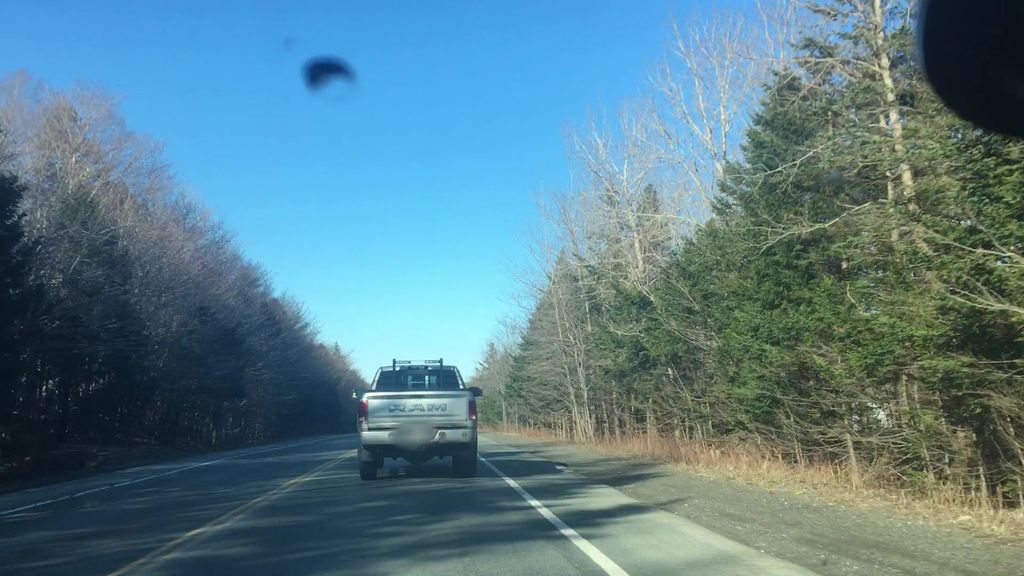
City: halifax